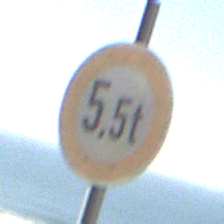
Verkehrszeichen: TatsaechlicheMasse
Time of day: MorningAfternoon
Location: Outdoor (Urban)
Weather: Clear
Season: NotSpecified
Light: Natural